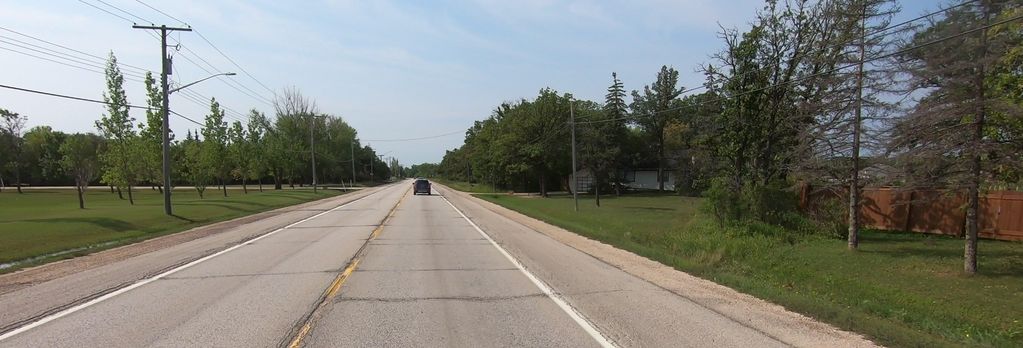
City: winnipeg